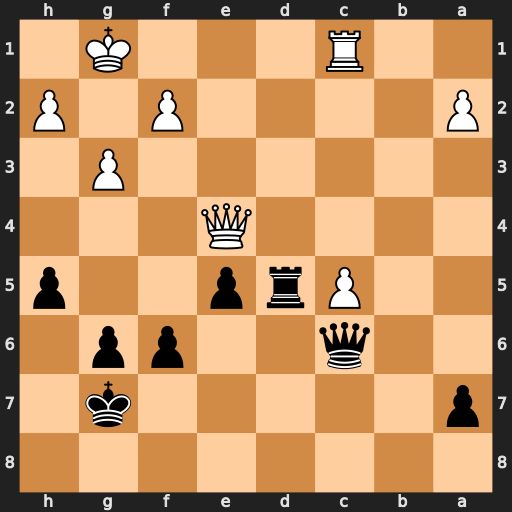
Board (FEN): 8/p5k1/2q2pp1/2Prp2p/4Q3/6P1/P4P1P/2R3K1
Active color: b
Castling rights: -
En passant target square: -
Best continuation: Rd1+ Rxd1 Qxe4